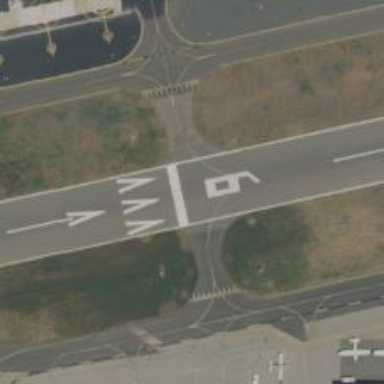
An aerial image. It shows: Taxiway at the airport with asphalt surface.